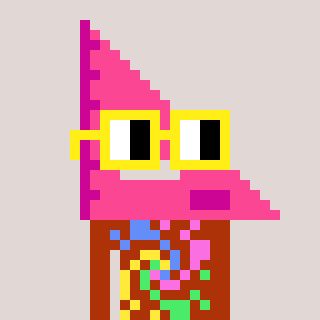
a pixel art character with square yellow glasses, a squadron ruler-shaped head and a hotbrown-colored body on a warm background